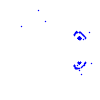
Particle: proton